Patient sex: M
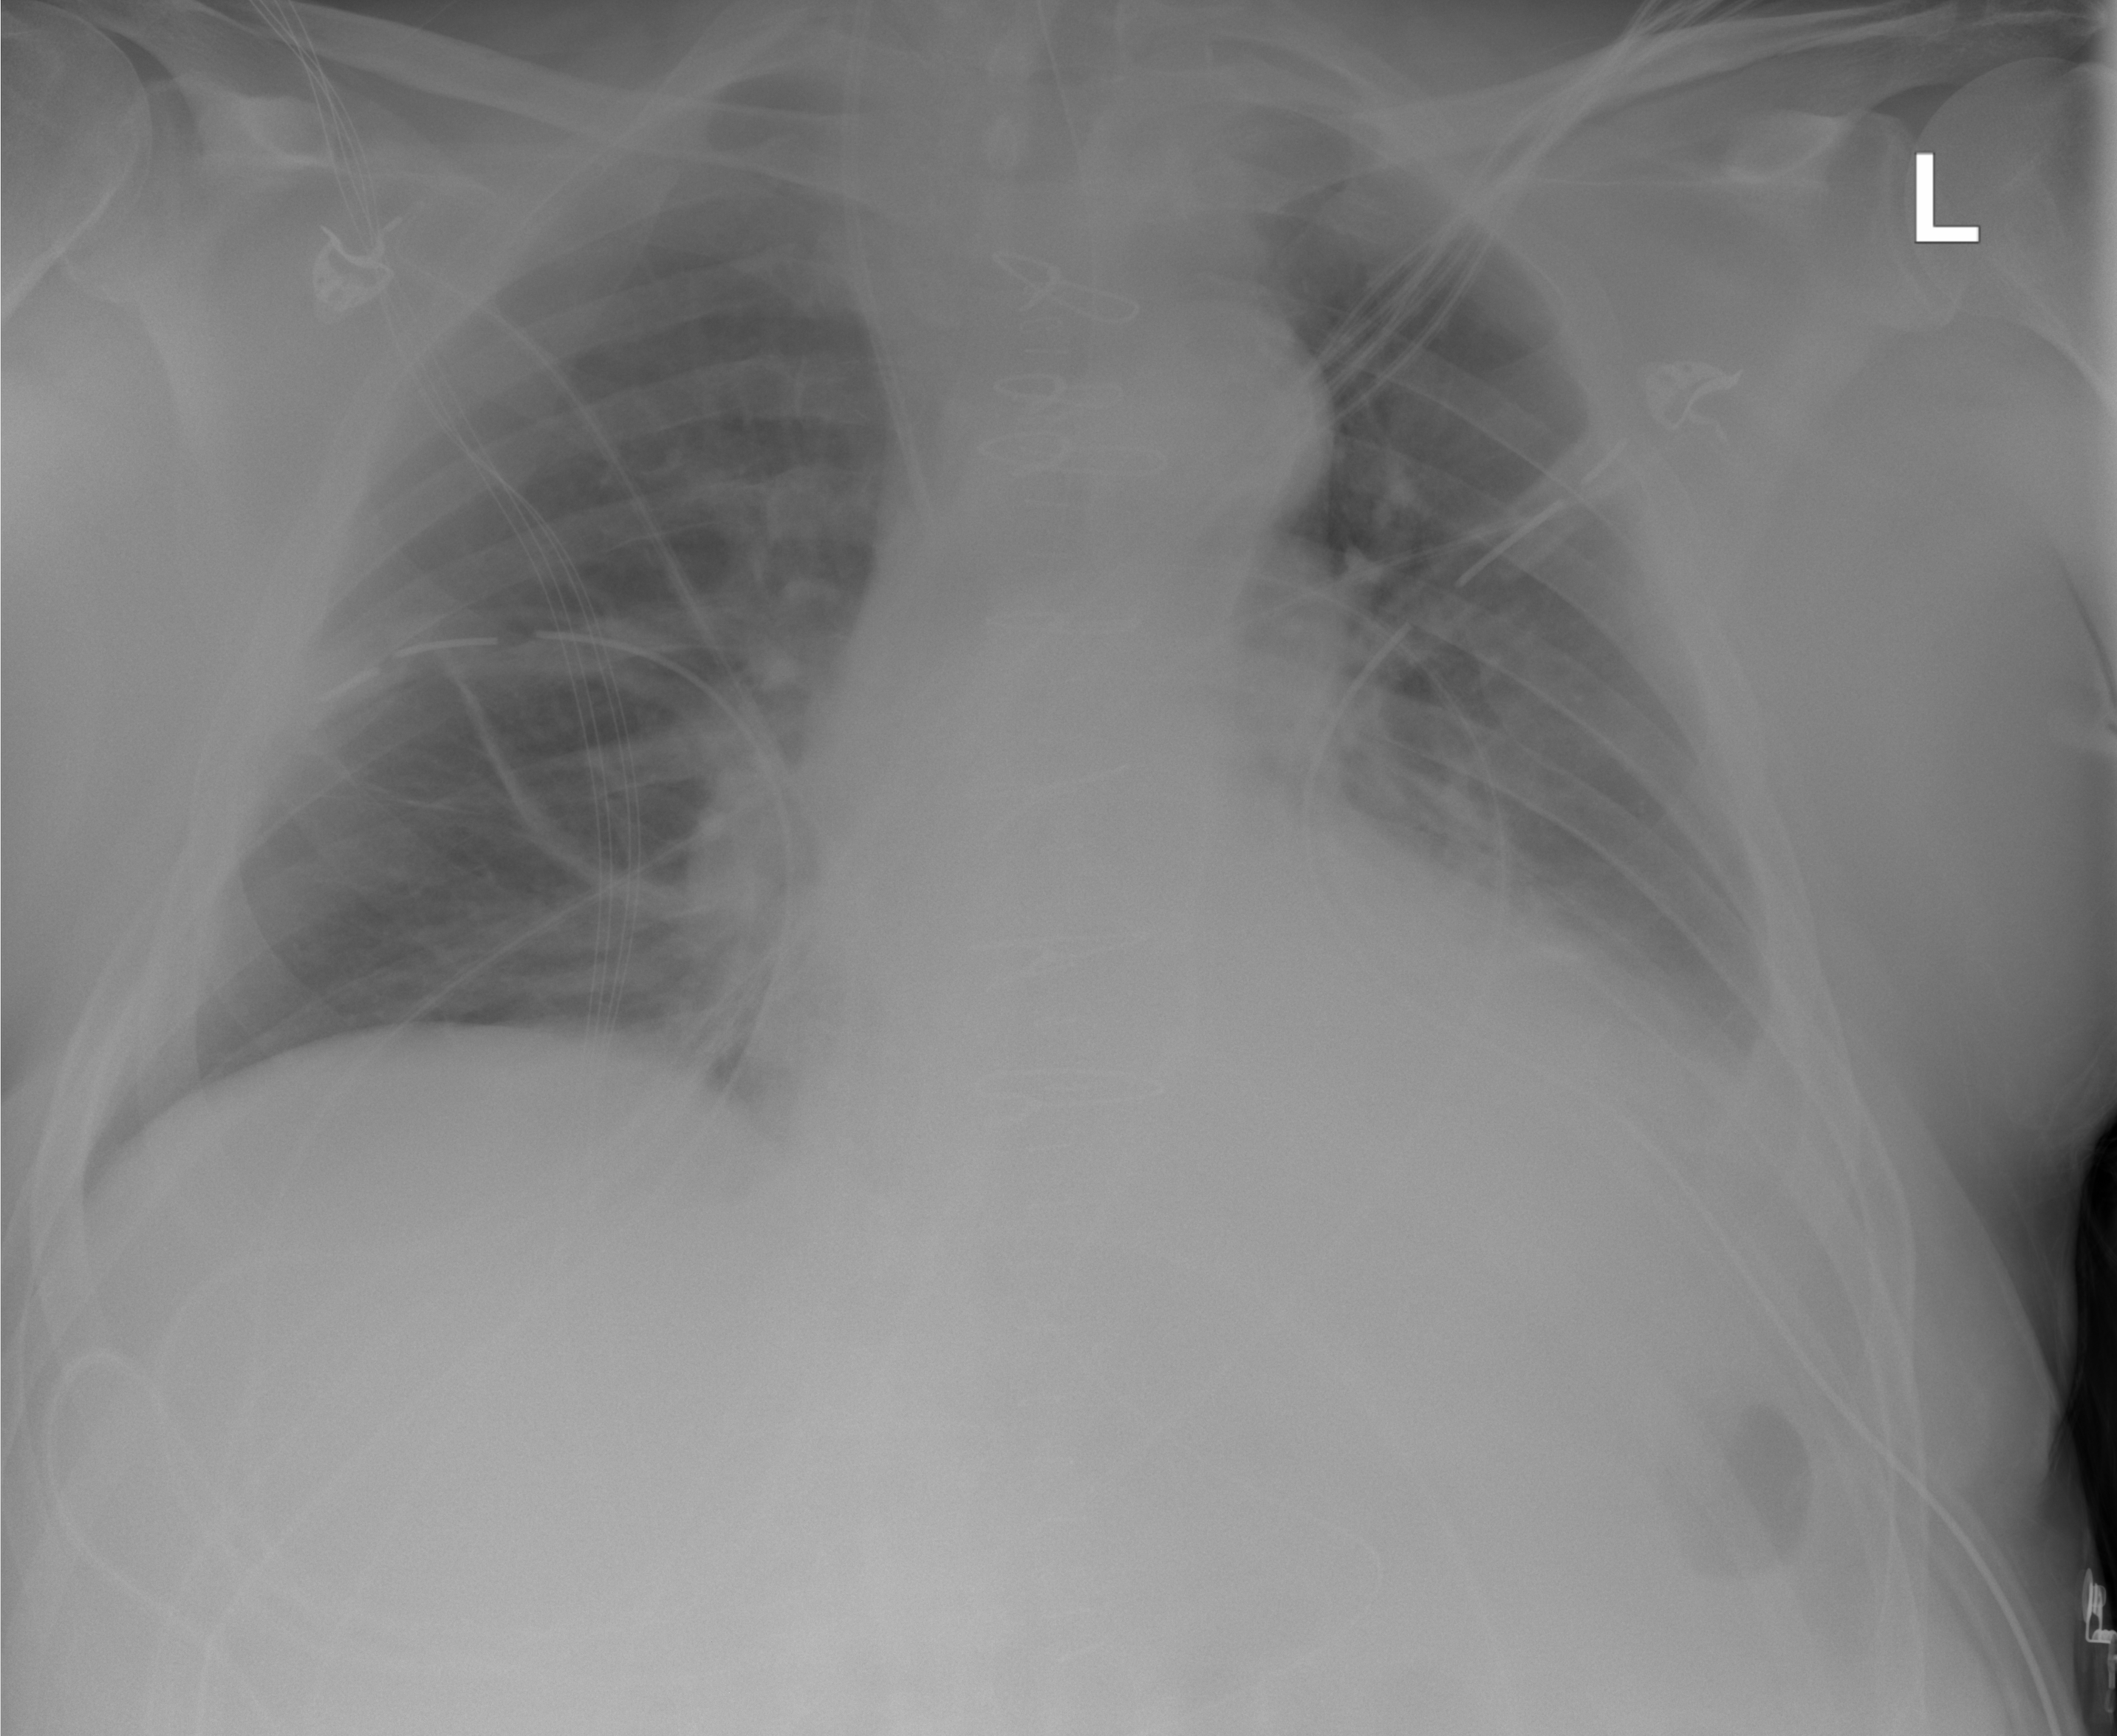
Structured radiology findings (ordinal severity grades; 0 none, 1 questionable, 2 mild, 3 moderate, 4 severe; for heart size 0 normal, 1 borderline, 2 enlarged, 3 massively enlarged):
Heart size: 2
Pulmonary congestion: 0
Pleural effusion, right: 0
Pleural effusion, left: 2
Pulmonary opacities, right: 0
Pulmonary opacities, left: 0
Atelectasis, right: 2
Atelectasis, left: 2